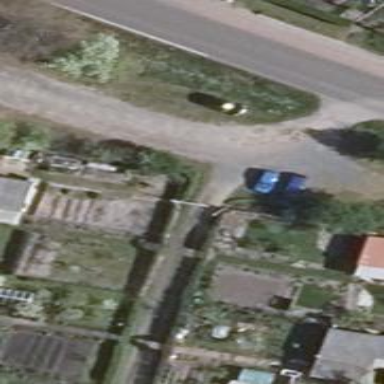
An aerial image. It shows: Driveway with ground surface.